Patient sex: M
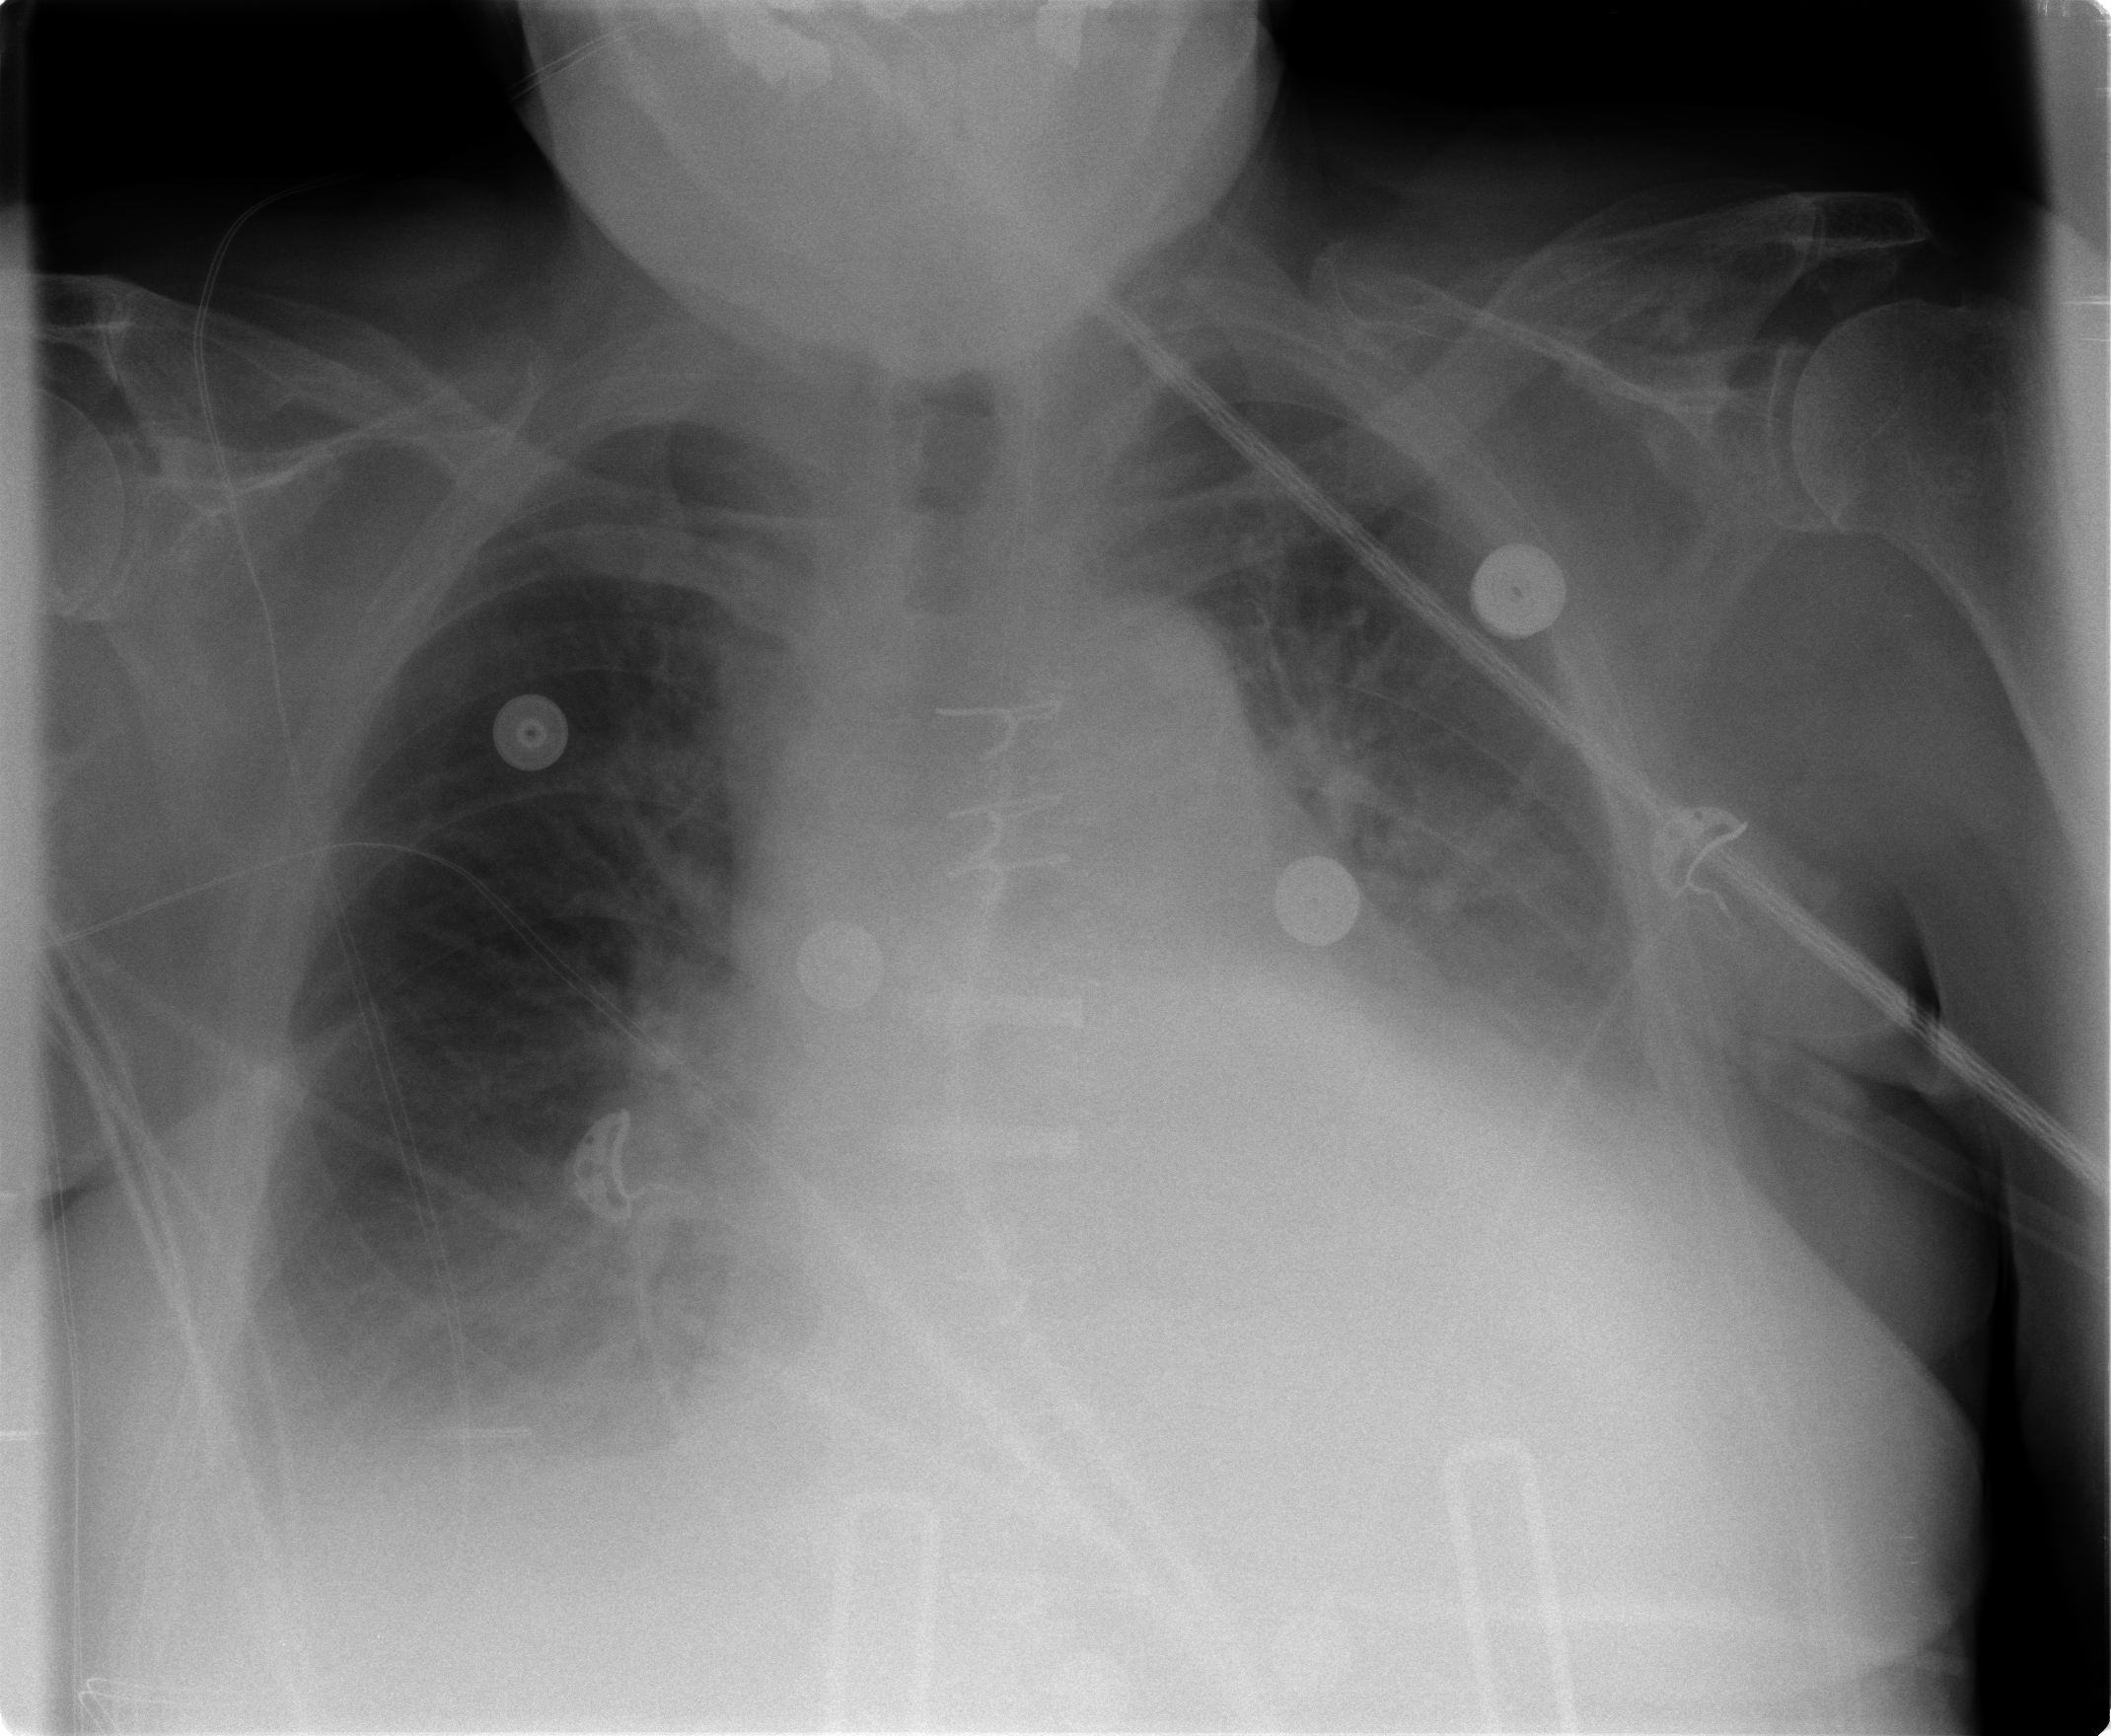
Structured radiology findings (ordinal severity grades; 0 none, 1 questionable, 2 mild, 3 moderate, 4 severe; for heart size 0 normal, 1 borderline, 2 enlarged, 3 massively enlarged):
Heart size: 2
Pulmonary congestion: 2
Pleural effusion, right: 2
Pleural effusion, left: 2
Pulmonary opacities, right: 0
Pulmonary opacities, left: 1
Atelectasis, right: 2
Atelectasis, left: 2